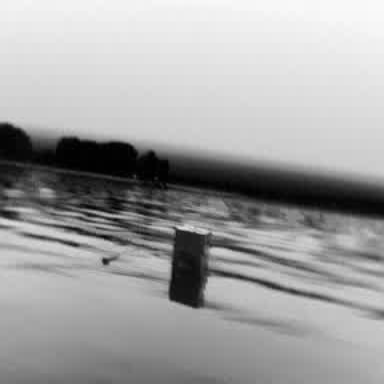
There is a fishing_boat in the infrared image.